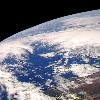
Label: cloud